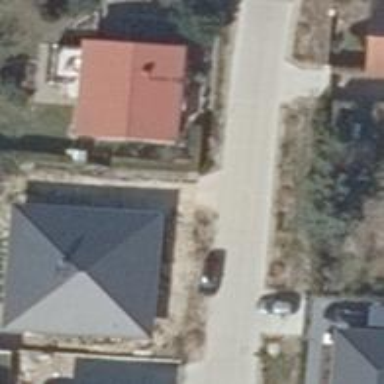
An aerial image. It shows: Residential road.